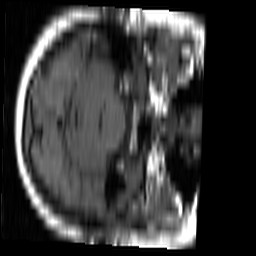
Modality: T1w
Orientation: axial
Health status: ill
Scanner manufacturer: siemens
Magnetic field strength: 1.5 T
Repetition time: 0.4 s
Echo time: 0.014 s